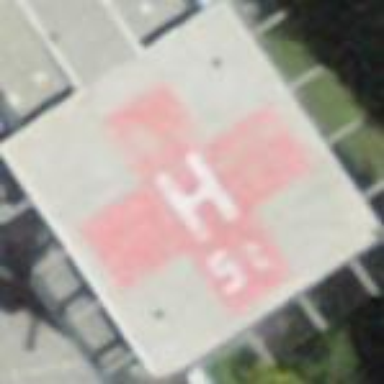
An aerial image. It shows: Image showing helipad at airport.